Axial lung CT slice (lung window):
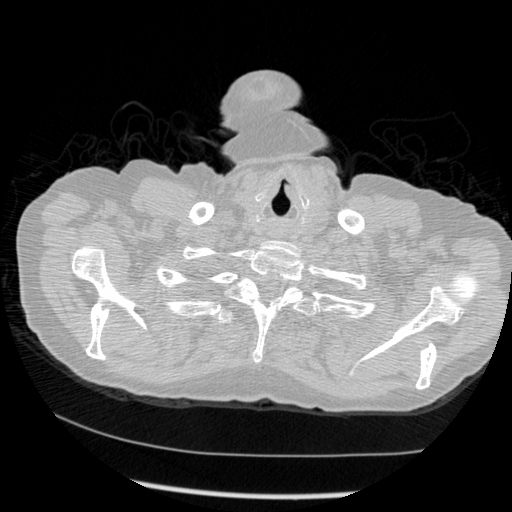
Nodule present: no